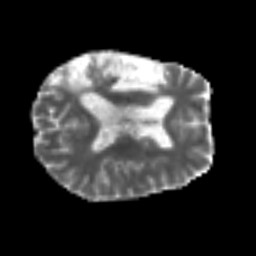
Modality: MD
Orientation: axial
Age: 65
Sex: male
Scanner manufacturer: siemens
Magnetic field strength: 3 T
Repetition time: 6.1 s
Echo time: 0.101 s